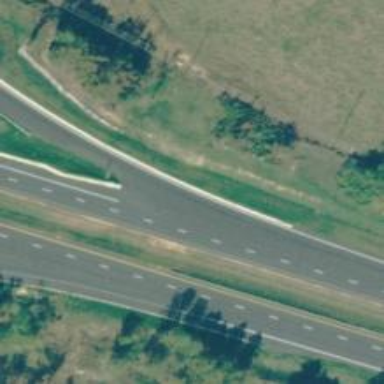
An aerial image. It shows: Asphalt motorway link.